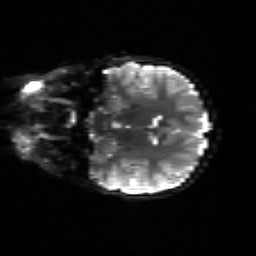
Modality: sbref
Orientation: coronal
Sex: female
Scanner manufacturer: siemens
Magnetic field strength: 3 T
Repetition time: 5 s
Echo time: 0.071 s